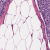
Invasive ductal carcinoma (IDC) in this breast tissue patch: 0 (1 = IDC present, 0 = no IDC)